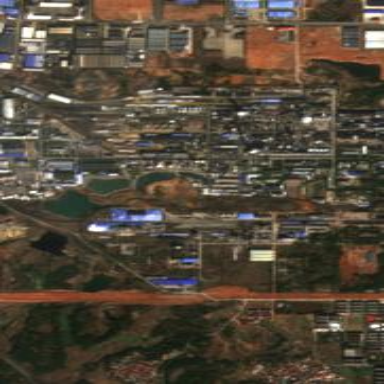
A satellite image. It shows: Industrial area dedicated to gas activities.